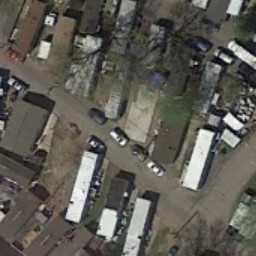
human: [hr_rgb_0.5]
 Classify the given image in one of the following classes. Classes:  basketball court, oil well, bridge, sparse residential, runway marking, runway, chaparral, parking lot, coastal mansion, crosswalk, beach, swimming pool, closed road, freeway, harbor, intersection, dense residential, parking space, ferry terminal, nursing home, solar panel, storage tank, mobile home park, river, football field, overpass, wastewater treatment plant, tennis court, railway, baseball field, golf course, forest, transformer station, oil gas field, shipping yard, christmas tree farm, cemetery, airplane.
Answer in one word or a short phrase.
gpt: mobile home park